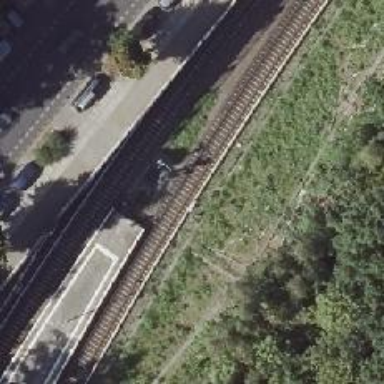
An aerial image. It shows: Railway signal.